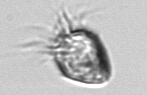
Label: Ciliophora